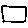
Label: square